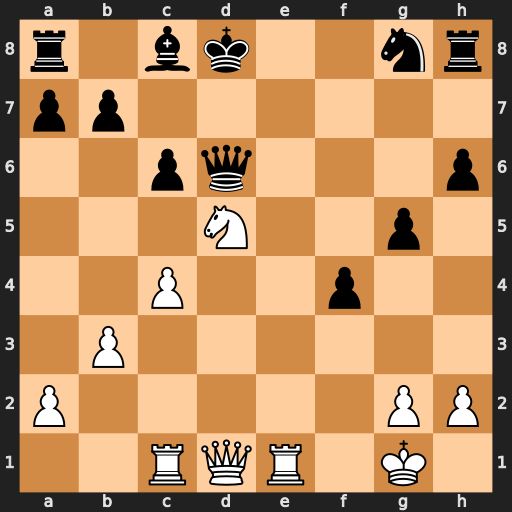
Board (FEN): r1bk2nr/pp6/2pq3p/3N2p1/2P2p2/1P6/P5PP/2RQR1K1
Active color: w
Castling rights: -
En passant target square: -
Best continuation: Nb6 Qxd1 Rcxd1+ Kc7 Nxa8+